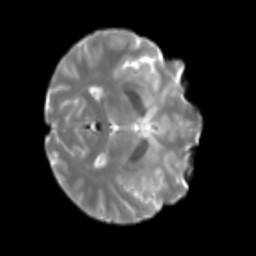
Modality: T2w
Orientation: axial
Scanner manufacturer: siemens
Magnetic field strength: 3 T
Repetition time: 4 s
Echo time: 0.0594 s